Field crop: tomato
Growth stage: 2
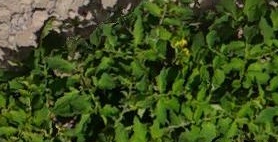
Species: tomato